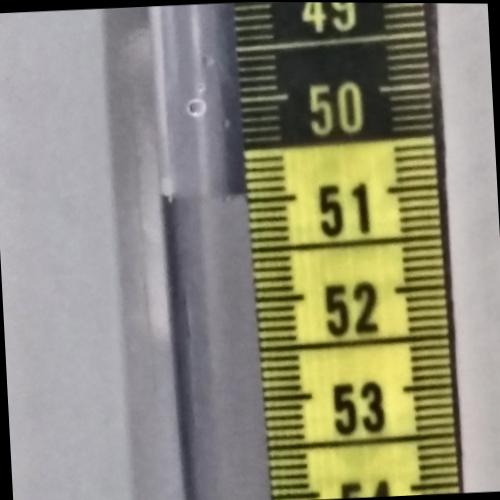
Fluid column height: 51.0 cm